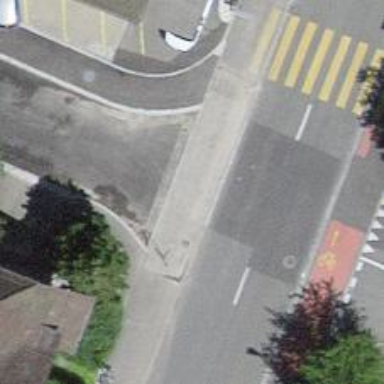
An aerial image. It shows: Asphalt cycleway with asphalt footway nearby.